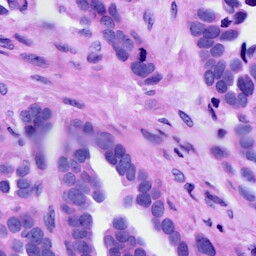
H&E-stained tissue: Ovarian